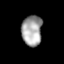
Tissue: lung
Cell type: Epithelial cells
Senescence score: 0.2421
Nuclear area (px): 607
Mean DAPI intensity: 163.796